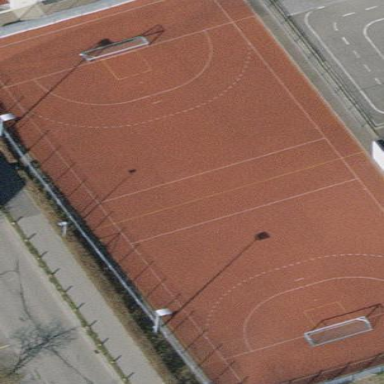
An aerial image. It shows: Soccer pitch with tartan surface for leisure sports activities.